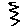
Label: zigzag